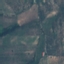
Land use / land cover class: PermanentCrop